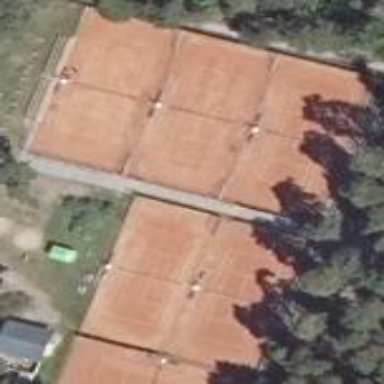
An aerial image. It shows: Tennis court on the leisure land pitch.